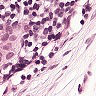
Metastatic tissue present: yes